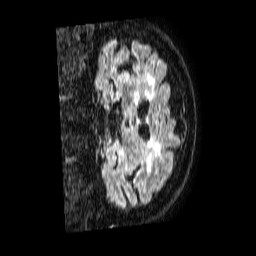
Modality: FLAIR
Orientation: coronal
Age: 74
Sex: female
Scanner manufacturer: philips
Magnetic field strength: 1.5 T
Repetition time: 4.8 s
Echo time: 0.3 s